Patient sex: F
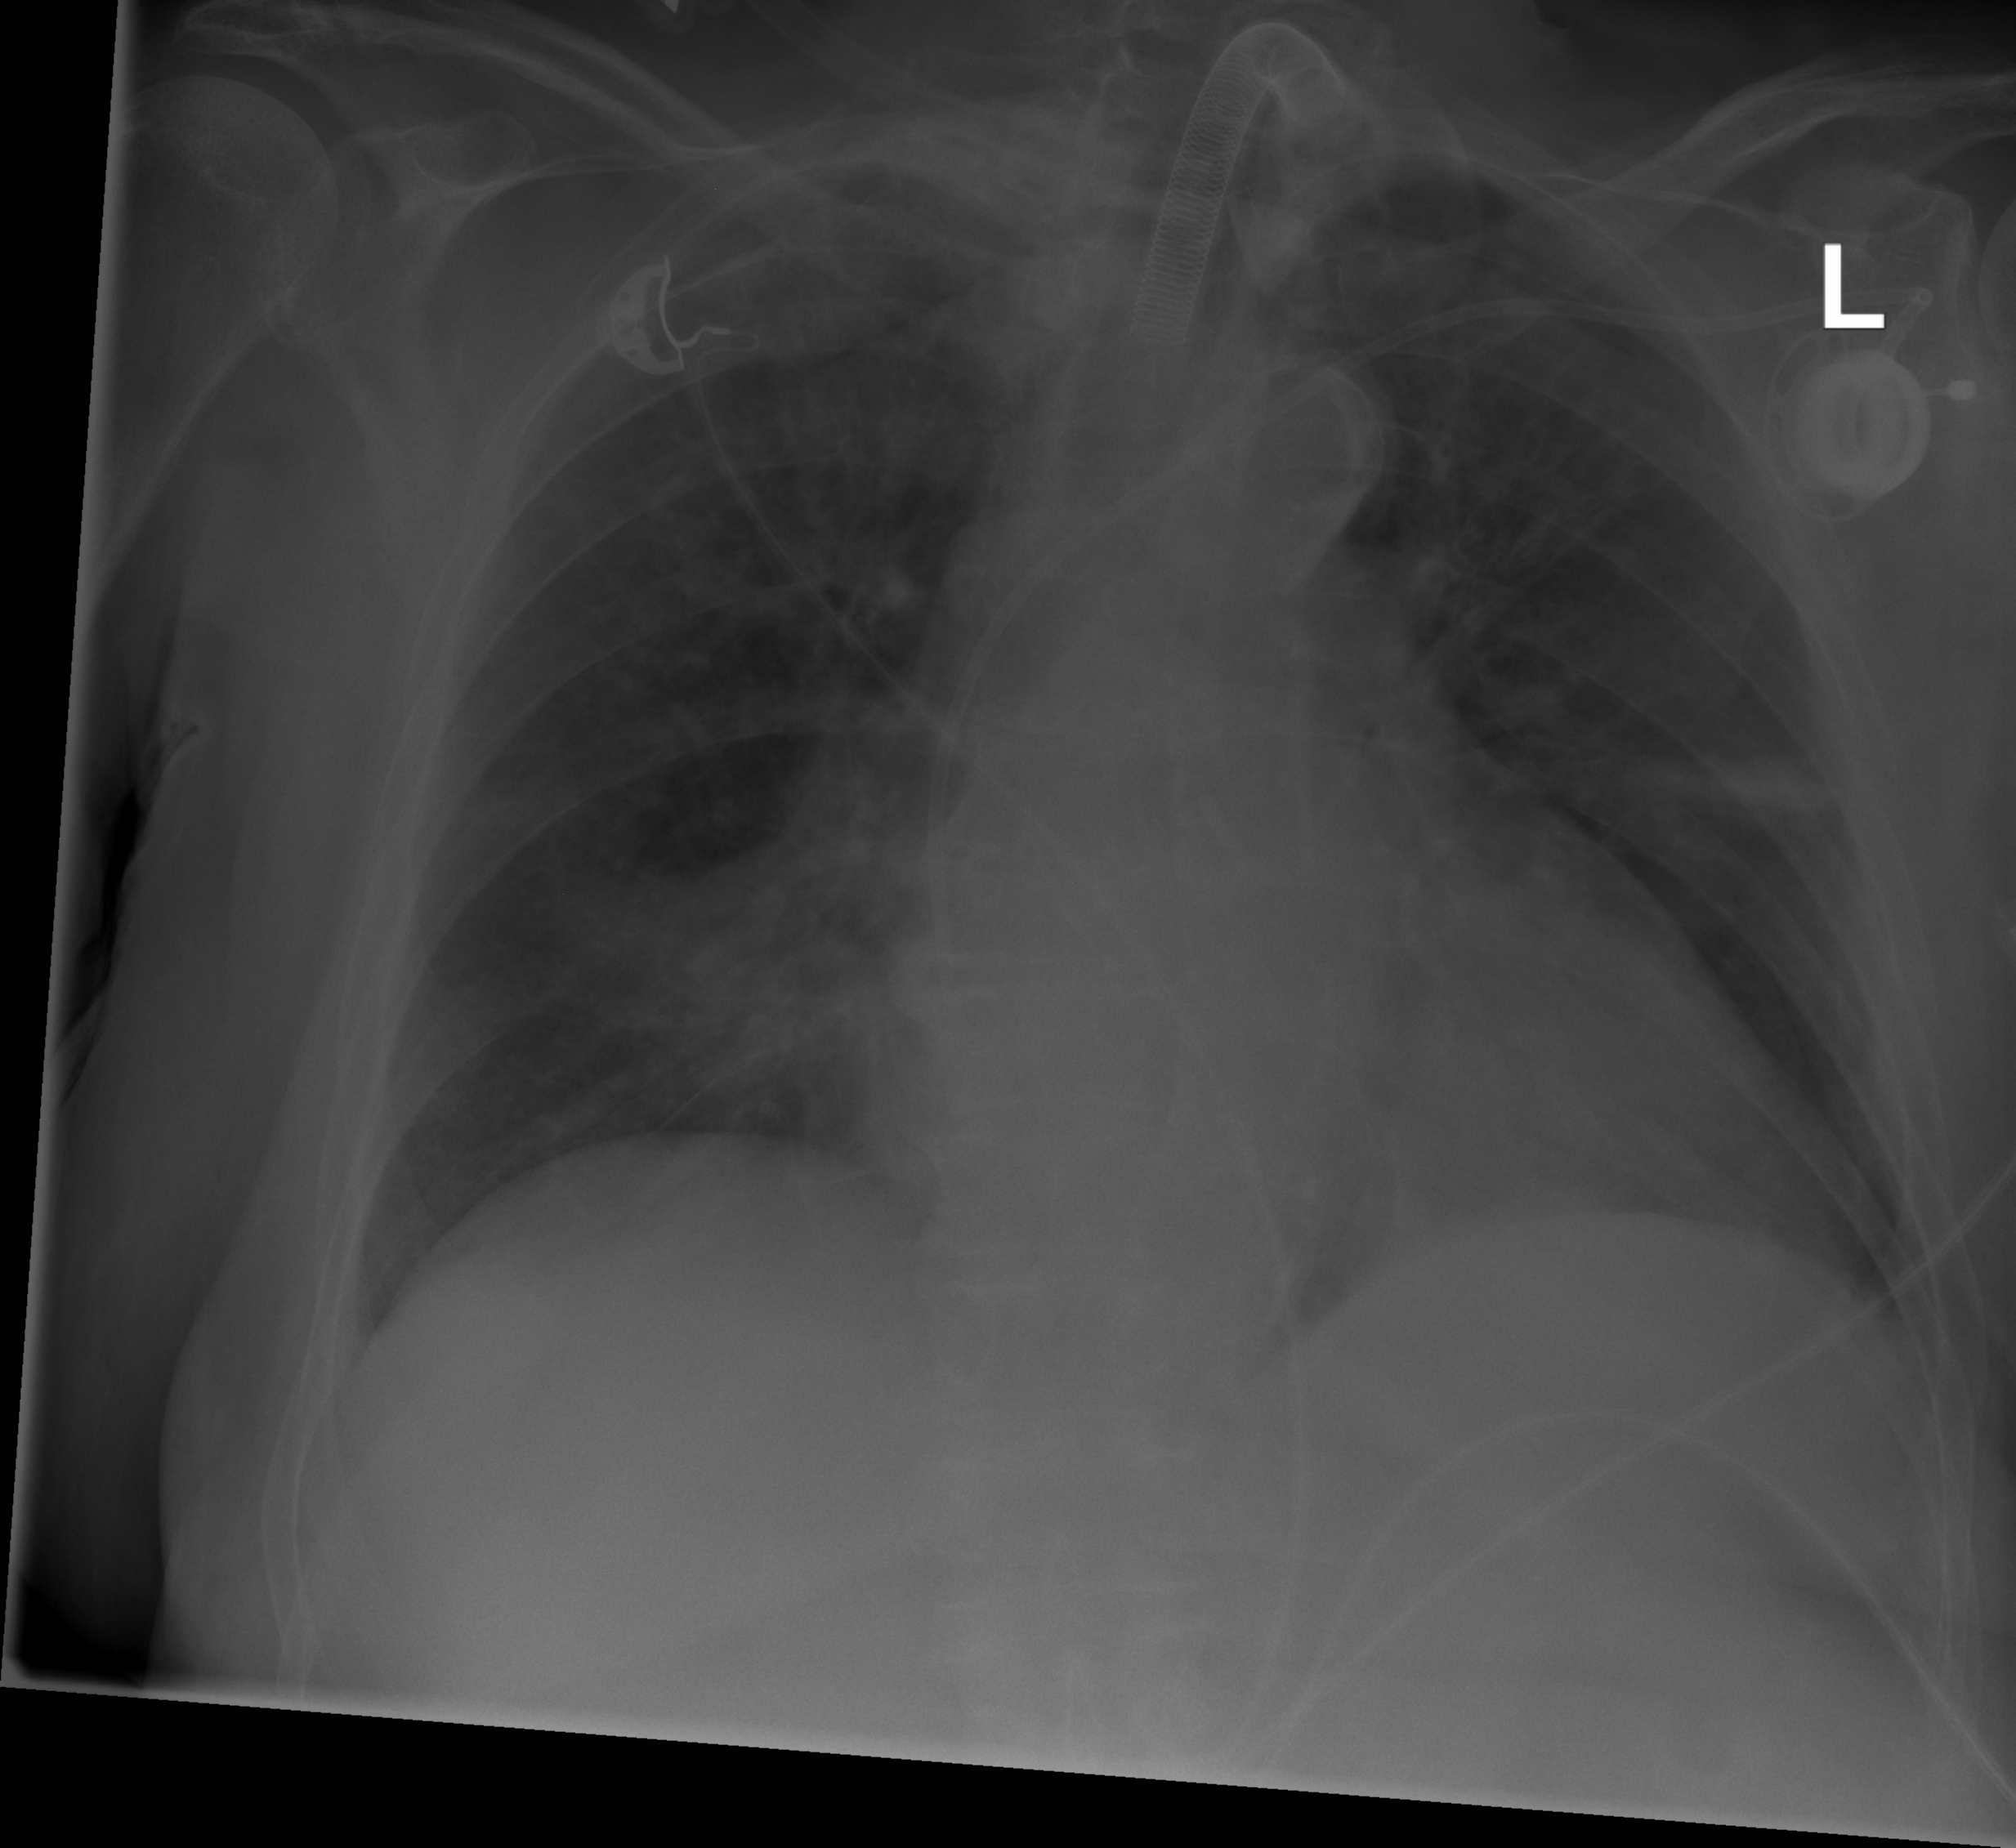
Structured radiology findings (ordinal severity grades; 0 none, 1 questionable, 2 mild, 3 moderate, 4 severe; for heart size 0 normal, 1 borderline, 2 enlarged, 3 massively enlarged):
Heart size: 2
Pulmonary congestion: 0
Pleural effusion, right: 0
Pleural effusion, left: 0
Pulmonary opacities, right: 0
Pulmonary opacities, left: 0
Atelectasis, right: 2
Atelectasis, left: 2